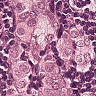
Metastatic tissue present: yes